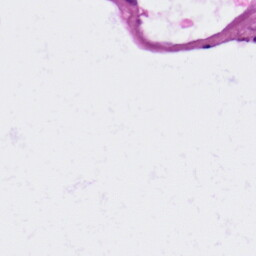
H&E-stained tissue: Lung